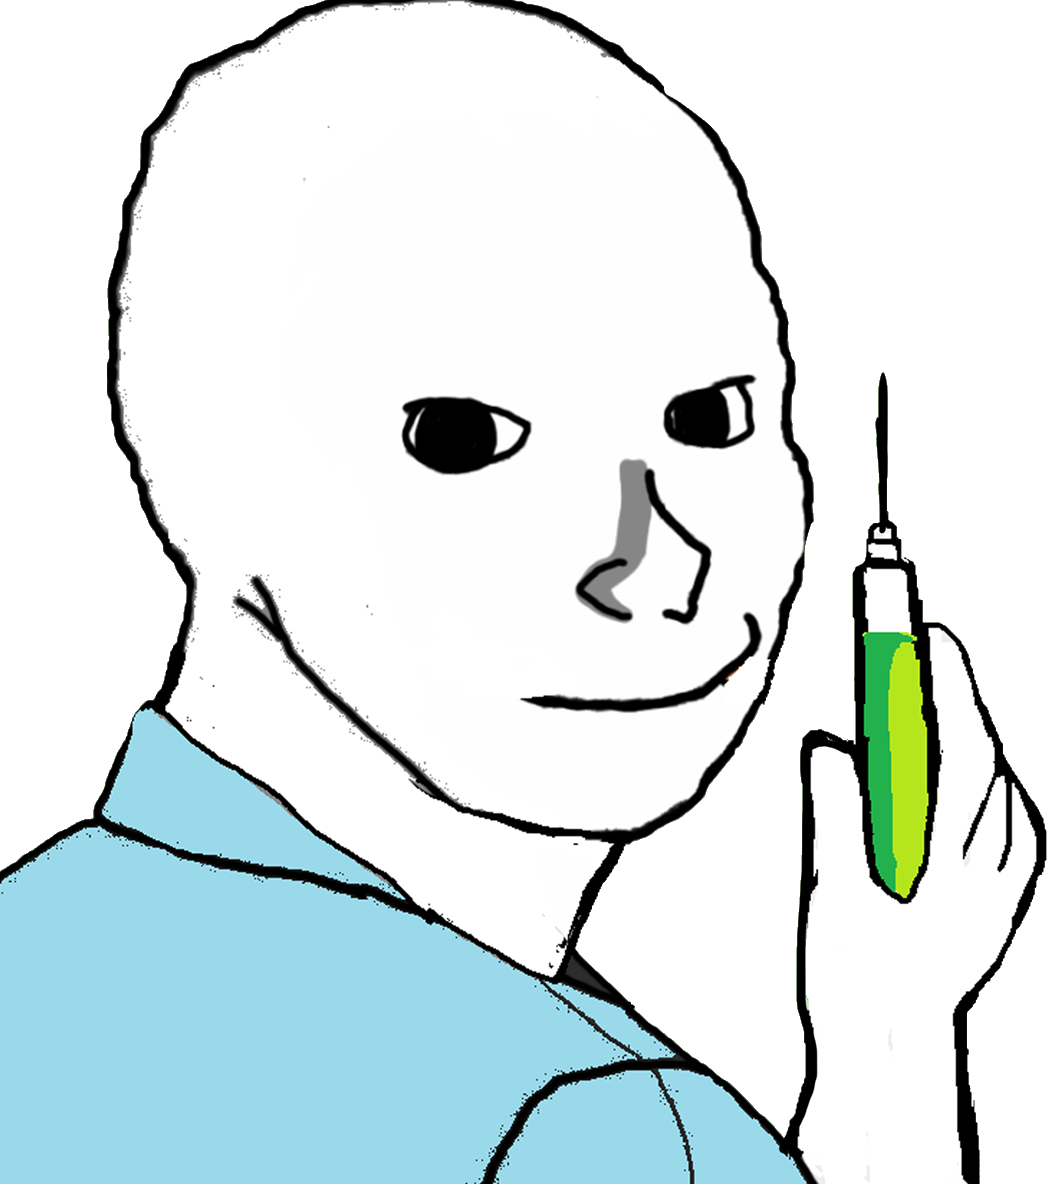
Label: 5_Oomer